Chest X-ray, AP view. Patient: 35 years old, sex M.
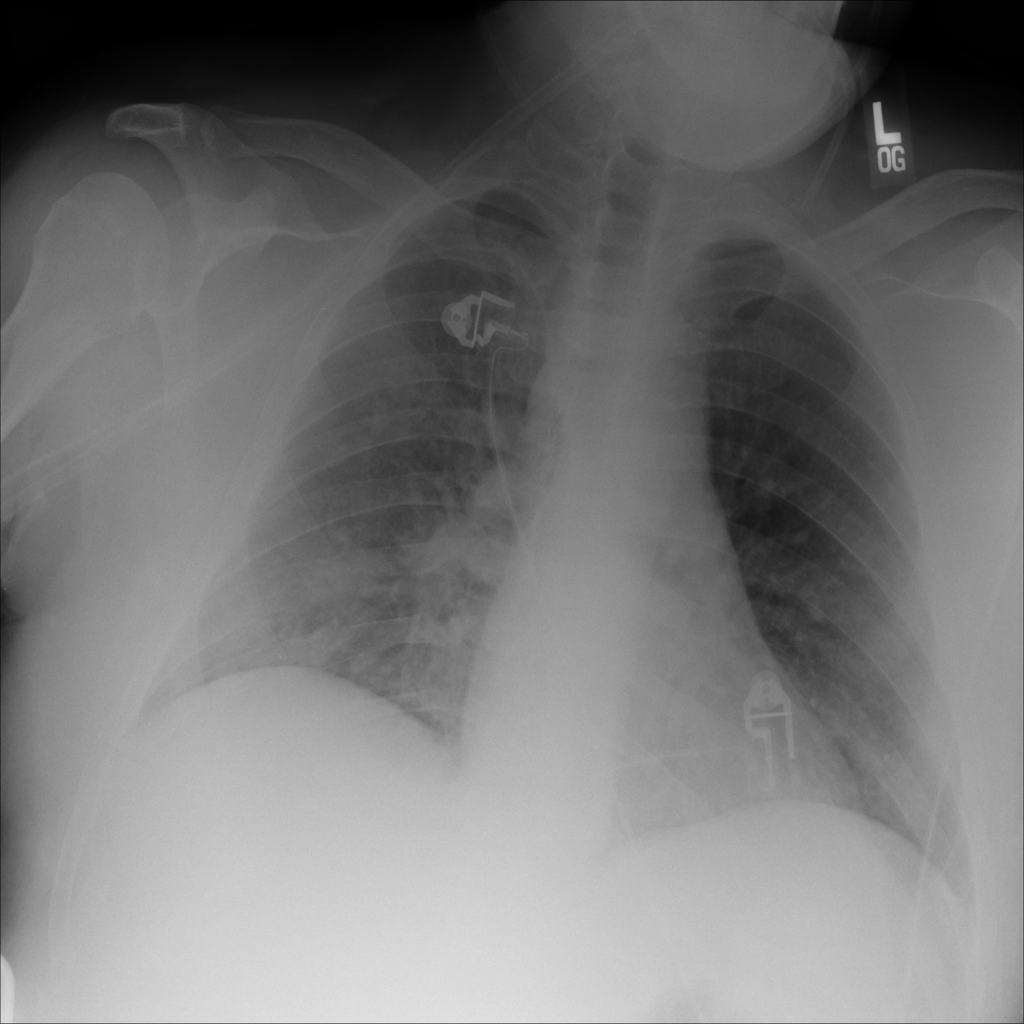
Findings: Infiltration